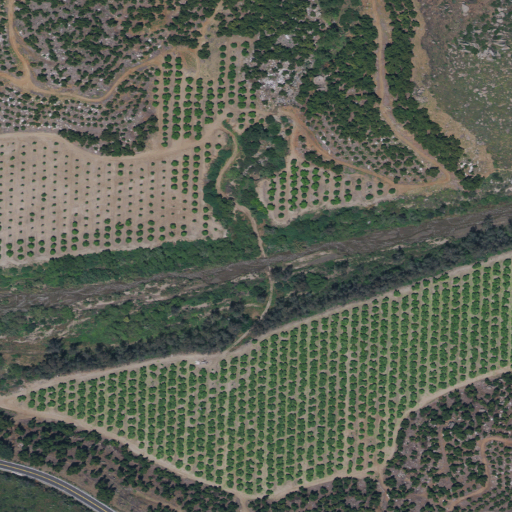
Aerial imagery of valley in California named Tims Canyon containing shrub, cultivated crops, grassland, herbaceous wetlands, evergreen forest, and open development